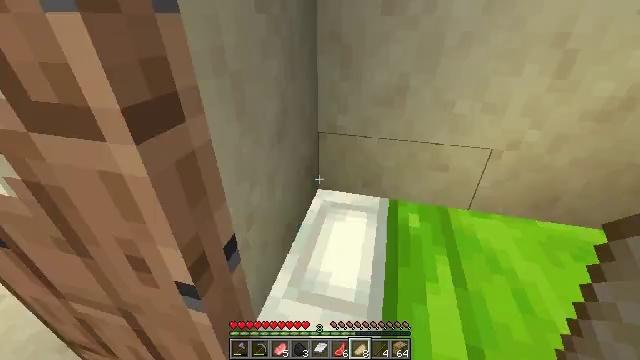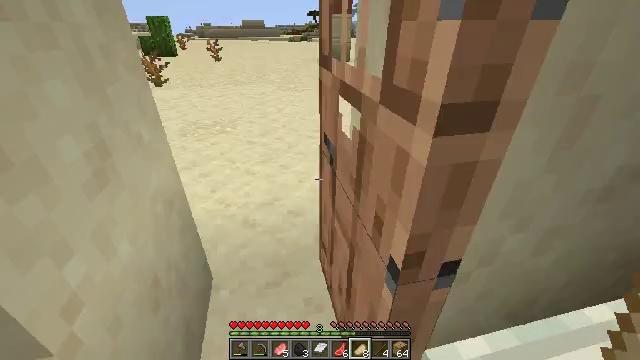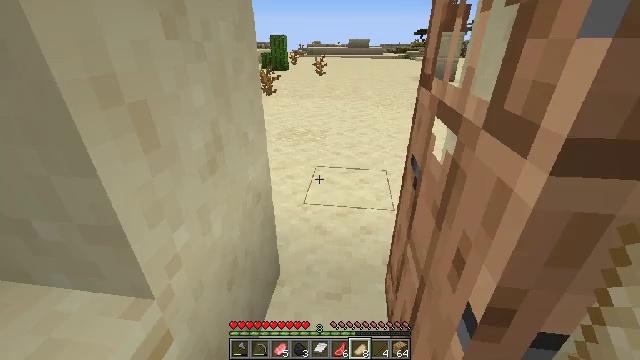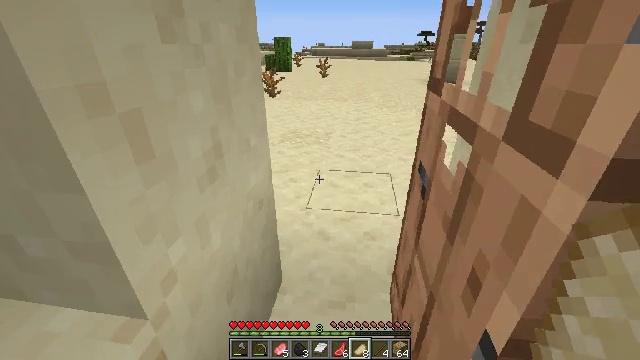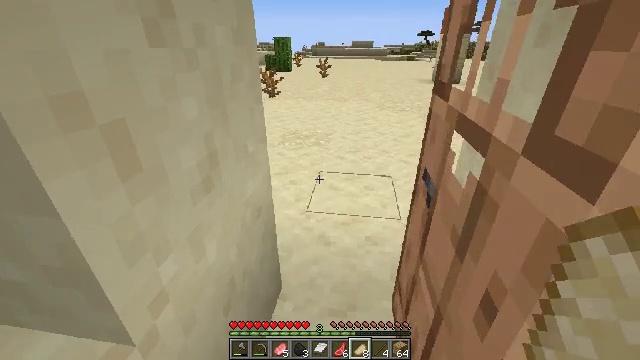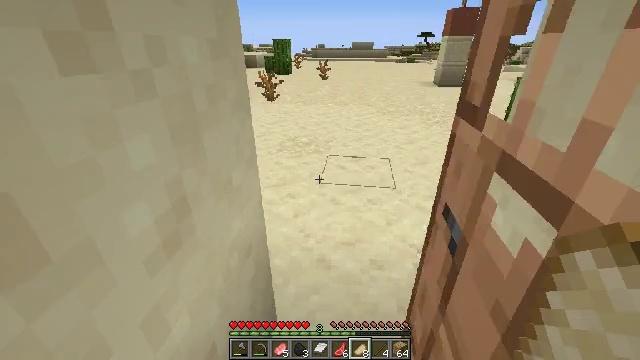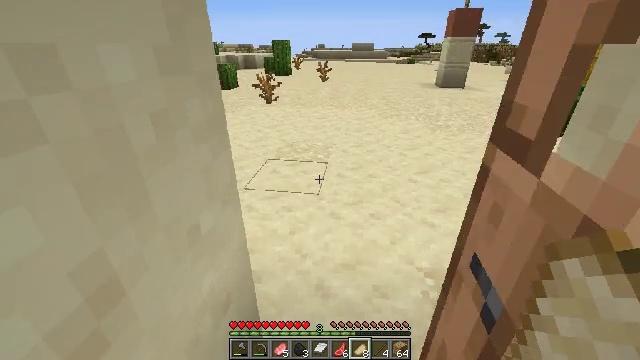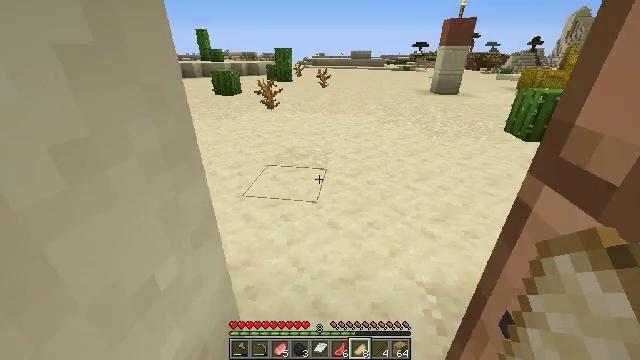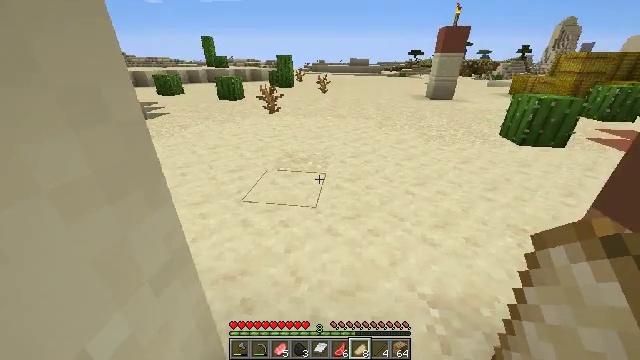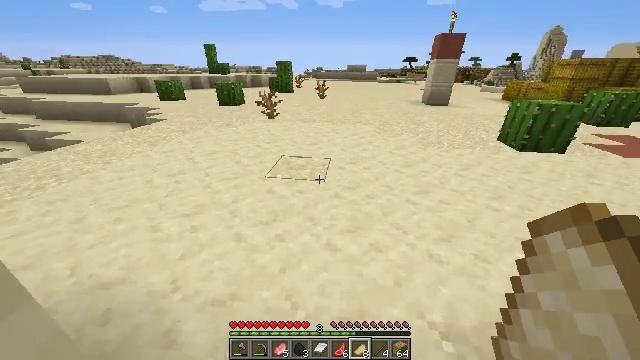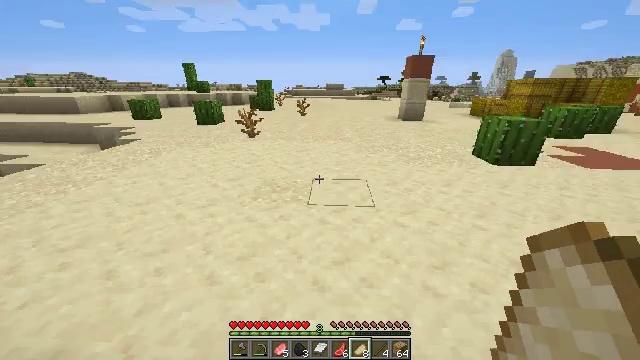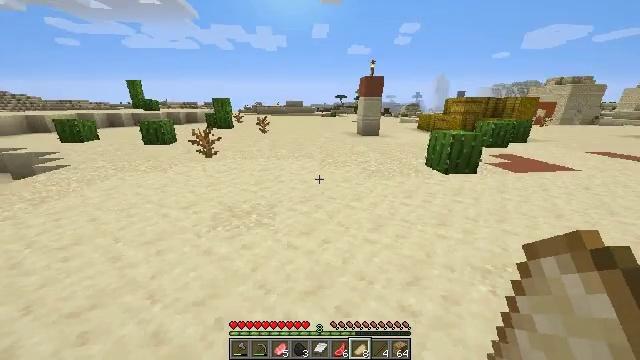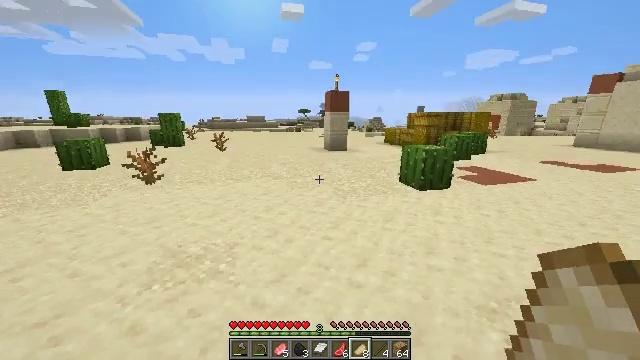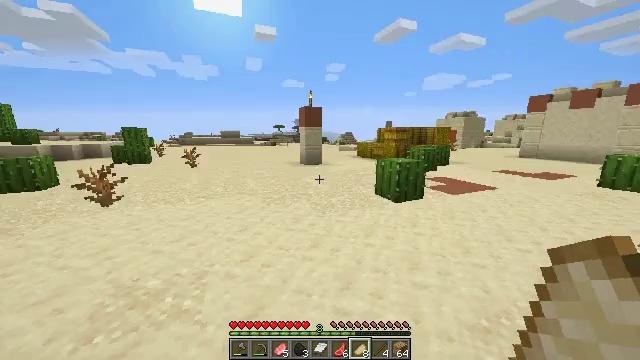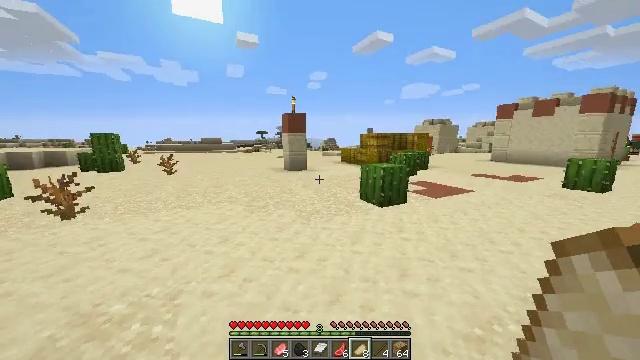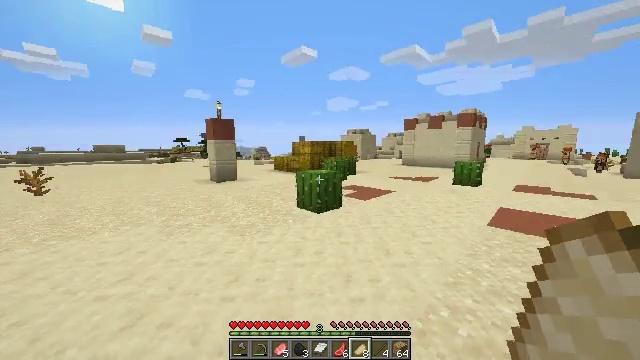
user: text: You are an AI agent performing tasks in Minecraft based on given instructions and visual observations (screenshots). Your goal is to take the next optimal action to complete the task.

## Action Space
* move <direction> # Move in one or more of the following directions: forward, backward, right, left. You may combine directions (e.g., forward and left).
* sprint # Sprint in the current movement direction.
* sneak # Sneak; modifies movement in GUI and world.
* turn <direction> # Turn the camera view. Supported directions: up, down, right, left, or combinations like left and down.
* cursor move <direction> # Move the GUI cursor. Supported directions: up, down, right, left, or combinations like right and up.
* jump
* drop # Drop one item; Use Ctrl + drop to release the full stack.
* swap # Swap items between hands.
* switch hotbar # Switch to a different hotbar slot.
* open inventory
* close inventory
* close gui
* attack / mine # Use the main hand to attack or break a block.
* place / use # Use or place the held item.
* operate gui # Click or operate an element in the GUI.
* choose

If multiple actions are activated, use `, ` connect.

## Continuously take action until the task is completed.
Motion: motion action
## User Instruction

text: Collect a hay block for crafting.
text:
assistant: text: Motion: turn left and up
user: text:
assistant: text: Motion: turn left and up
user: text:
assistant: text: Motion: move forward
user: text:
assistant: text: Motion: move forward
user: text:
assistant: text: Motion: move forward
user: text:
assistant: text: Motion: move forward, sprint
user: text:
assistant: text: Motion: move forward, sprint
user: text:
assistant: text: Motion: move forward, sprint
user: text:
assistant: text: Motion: move forward, sprint
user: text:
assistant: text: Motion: move forward, sprint, turn right and up
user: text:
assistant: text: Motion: move forward, sprint, turn right and up
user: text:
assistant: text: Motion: move forward, sprint, turn right and up
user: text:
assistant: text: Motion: move forward, sprint, turn right and up
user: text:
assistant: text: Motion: move forward, sprint, turn right and up
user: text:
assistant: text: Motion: move forward, sprint, turn right and up
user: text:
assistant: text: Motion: move forward, sprint, turn right
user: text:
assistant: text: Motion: move forward, sprint, turn right
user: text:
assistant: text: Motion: move forward, turn right and down
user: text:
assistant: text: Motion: move forward, turn right and down
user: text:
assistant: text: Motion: move forward, turn right and down
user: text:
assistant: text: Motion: move forward, turn right
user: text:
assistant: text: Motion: move forward
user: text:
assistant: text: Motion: move forward, switch to hotbar 1
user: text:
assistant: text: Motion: move forward, switch to hotbar 1
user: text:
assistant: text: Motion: move forward
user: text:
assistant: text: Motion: move forward
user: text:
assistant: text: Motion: move forward
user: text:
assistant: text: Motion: move forward, turn left
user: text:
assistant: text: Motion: move forward, turn left and up
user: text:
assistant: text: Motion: move forward, turn left and up